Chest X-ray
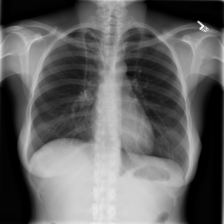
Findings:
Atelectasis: negative
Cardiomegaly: negative
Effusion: negative
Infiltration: negative
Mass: negative
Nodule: positive
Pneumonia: negative
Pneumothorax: negative
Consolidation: negative
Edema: negative
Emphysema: negative
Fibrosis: negative
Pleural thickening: negative
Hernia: negative